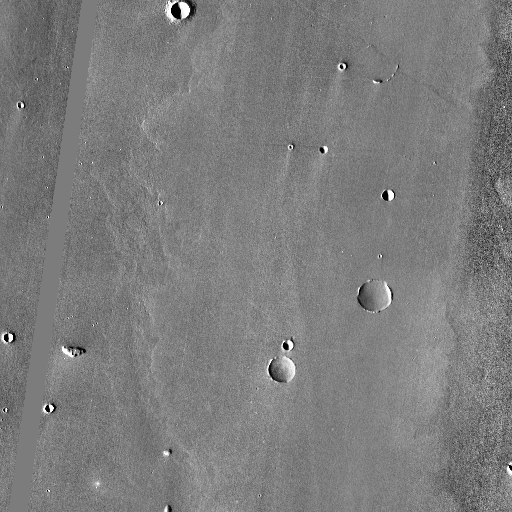
Crater classes present: Background, Other, Buried